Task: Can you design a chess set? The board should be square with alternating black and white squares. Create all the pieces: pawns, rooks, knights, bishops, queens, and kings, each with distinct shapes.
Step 2014:
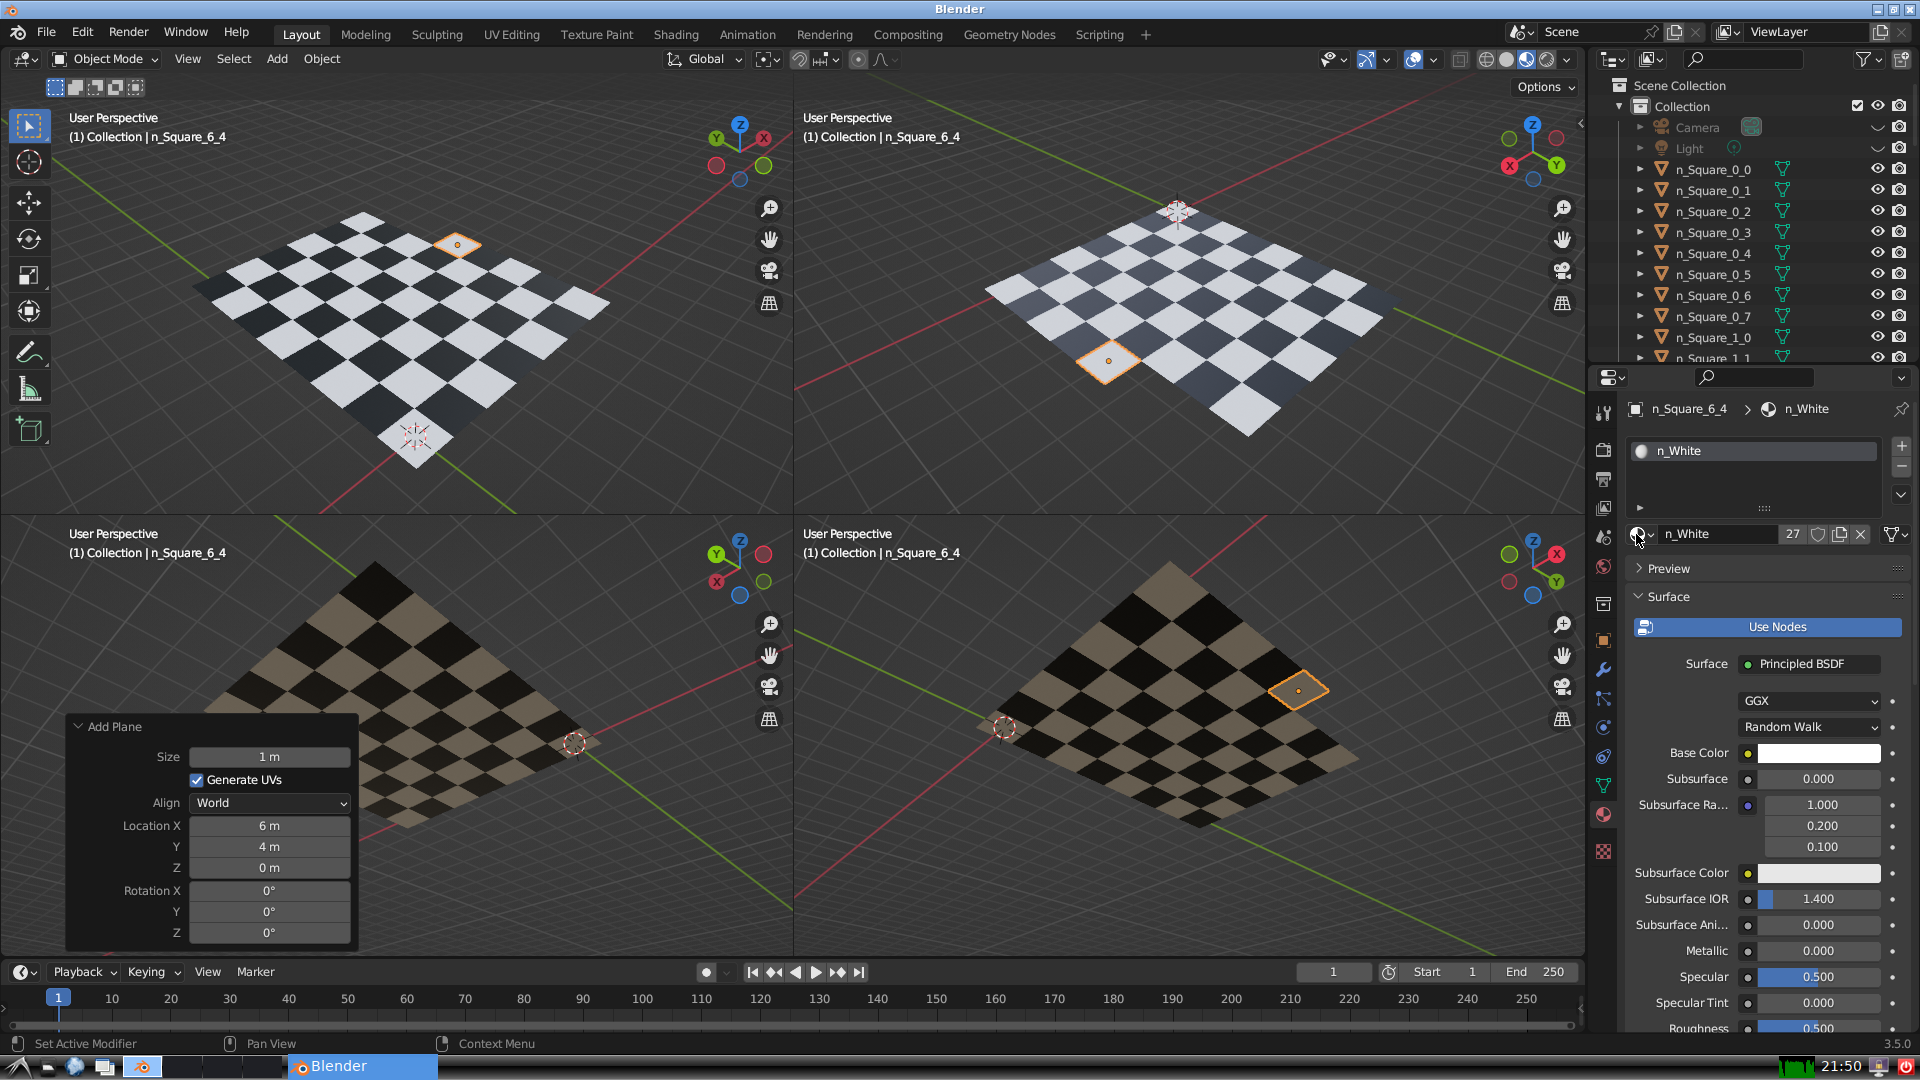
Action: {"mouse_move": [278, 58]}